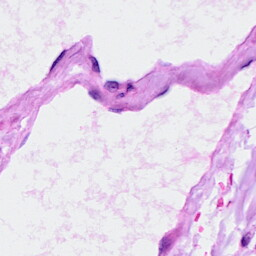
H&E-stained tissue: Ovarian